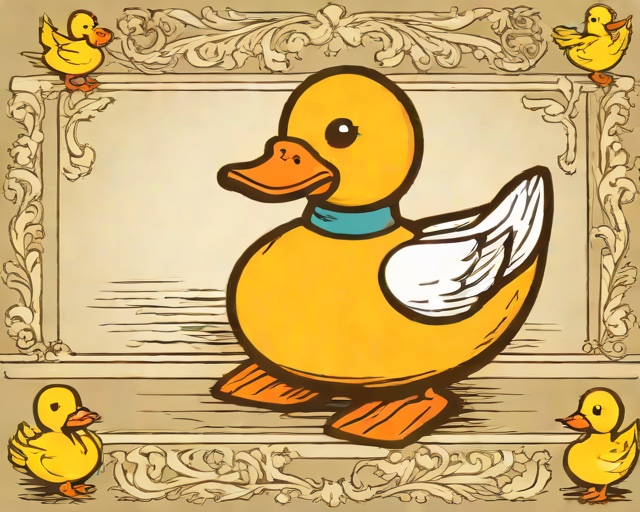
Category: New Baby